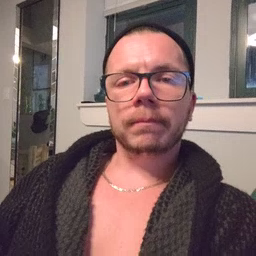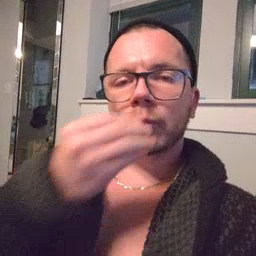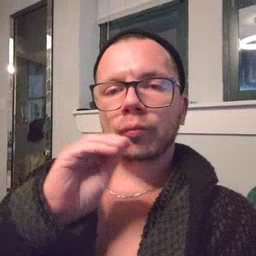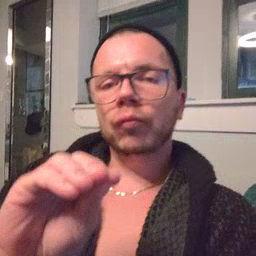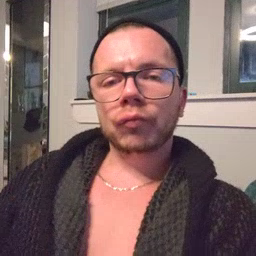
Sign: kiss